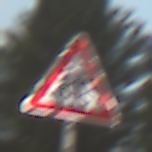
Verkehrszeichen: KinderRechts
Umgebung: Outdoor, Suburban
Tageszeit: MorningAfternoon
Wetter: Overcast
Licht: Natural
Jahreszeit: NotSpecified
Kontrast: LowContrast